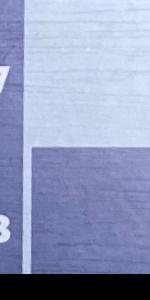
Label: Empty